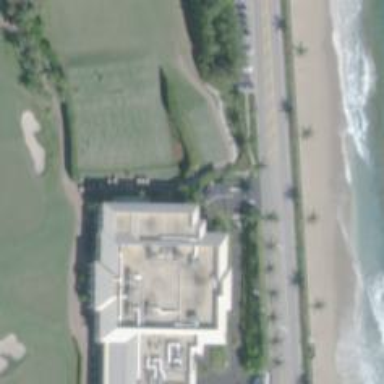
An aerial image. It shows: Clubhouse building for golf.